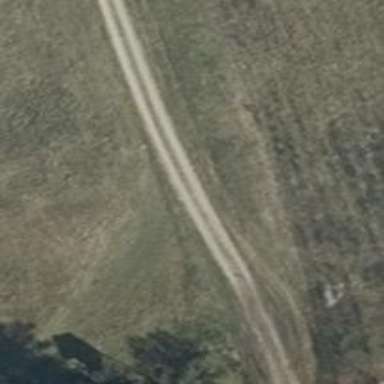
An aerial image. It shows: Gravel track with track type of grade3.